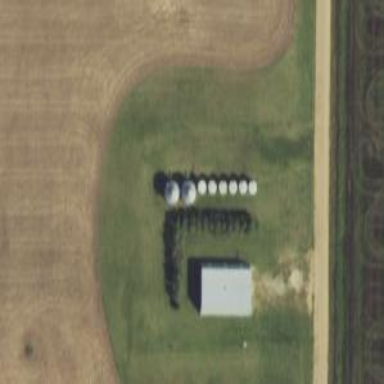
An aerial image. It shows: Silo.